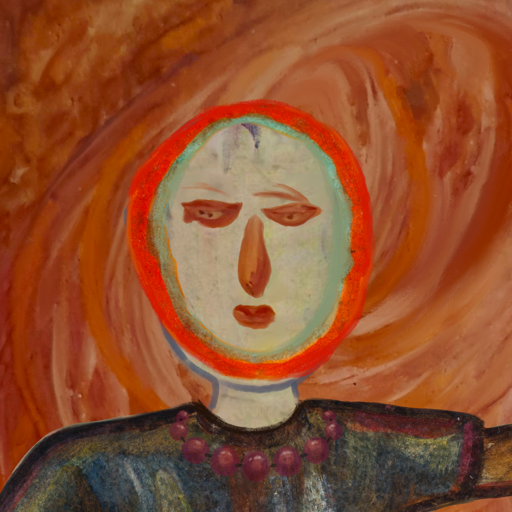
Background: Pious_Lady, Head And Neck Front: Hill_Girl, Face Front: Pious_Lady, Bust: Mosgoul, Hair Front: Sisters, Head Accessory: Blank, Second Necklace: Blank, Necklace: Irani_2, Baby: Blank